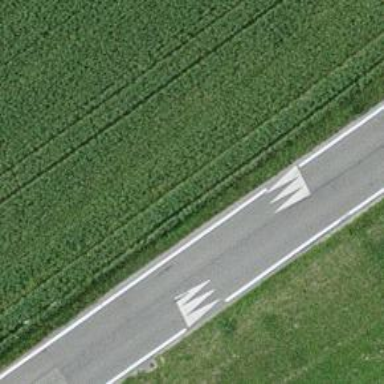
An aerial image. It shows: Traffic calming hump on the road.